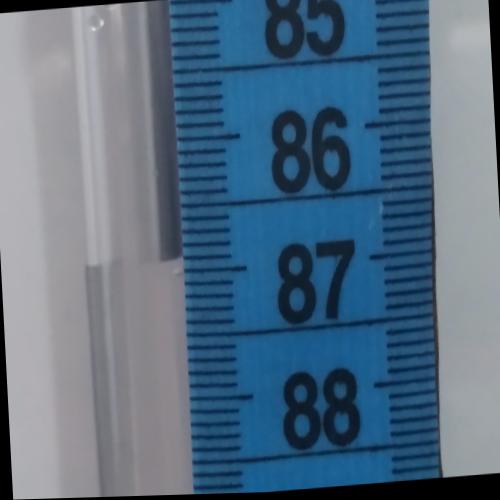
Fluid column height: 86.9 cm